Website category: jobs
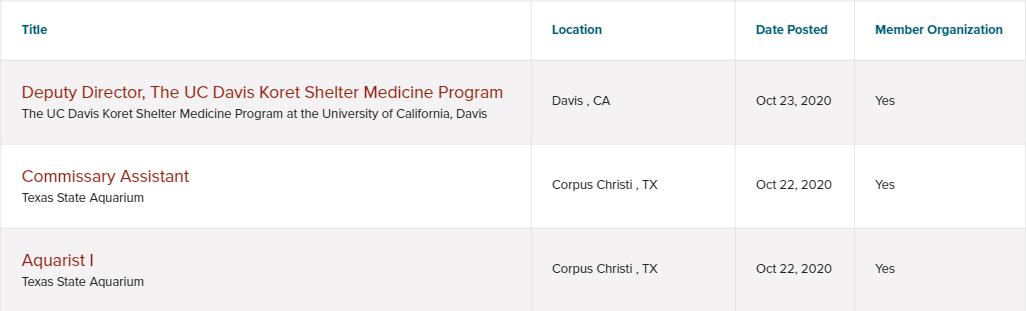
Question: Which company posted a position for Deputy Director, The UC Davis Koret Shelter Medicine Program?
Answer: The UC Davis Koret Shelter Medicine Program at the University of California, Davis

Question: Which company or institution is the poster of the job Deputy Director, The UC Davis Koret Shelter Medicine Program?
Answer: The UC Davis Koret Shelter Medicine Program at the University of California, Davis

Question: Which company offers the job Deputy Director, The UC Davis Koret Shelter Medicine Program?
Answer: The UC Davis Koret Shelter Medicine Program at the University of California, Davis

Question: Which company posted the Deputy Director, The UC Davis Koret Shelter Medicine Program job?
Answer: The UC Davis Koret Shelter Medicine Program at the University of California, Davis

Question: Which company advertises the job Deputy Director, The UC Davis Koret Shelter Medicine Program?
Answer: The UC Davis Koret Shelter Medicine Program at the University of California, Davis

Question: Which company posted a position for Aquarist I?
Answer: Texas State Aquarium

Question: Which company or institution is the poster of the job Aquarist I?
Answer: Texas State Aquarium

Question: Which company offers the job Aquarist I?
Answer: Texas State Aquarium

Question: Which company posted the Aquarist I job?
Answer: Texas State Aquarium

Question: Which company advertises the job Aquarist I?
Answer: Texas State Aquarium

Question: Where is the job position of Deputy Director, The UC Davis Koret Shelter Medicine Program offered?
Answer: Davis , CA

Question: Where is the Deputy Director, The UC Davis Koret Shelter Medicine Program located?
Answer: Davis , CA

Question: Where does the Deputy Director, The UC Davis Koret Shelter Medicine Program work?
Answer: Davis , CA

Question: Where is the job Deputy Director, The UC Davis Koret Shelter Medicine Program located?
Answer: Davis , CA

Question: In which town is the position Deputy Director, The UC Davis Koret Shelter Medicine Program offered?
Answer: Davis , CA

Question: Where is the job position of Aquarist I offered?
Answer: Corpus Christi , TX

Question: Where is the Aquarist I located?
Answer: Corpus Christi , TX

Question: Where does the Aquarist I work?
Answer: Corpus Christi , TX

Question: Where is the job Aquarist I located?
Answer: Corpus Christi , TX

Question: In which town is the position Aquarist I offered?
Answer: Corpus Christi , TX

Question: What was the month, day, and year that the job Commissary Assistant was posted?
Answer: Oct 22, 2020

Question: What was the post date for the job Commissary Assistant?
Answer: Oct 22, 2020

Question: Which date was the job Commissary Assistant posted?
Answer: Oct 22, 2020

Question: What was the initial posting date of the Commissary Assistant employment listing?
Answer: Oct 22, 2020

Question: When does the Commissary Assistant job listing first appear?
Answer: Oct 22, 2020

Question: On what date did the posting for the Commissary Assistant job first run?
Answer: Oct 22, 2020

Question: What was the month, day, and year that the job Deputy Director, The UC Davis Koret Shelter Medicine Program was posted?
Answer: Oct 23, 2020

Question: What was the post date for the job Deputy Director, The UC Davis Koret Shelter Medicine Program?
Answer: Oct 23, 2020

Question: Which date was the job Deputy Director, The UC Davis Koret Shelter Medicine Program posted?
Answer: Oct 23, 2020

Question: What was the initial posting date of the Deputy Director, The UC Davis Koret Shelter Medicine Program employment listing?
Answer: Oct 23, 2020

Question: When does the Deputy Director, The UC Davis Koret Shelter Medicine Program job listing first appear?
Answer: Oct 23, 2020

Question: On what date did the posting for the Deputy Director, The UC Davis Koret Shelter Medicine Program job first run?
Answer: Oct 23, 2020

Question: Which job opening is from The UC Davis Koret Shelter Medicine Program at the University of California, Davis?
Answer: Deputy Director, The UC Davis Koret Shelter Medicine Program

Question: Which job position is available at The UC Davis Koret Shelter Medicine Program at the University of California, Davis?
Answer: Deputy Director, The UC Davis Koret Shelter Medicine Program

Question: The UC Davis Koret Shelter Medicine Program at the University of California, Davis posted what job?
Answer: Deputy Director, The UC Davis Koret Shelter Medicine Program

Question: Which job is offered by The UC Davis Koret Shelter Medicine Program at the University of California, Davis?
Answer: Deputy Director, The UC Davis Koret Shelter Medicine Program

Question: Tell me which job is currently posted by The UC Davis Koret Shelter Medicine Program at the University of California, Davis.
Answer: Deputy Director, The UC Davis Koret Shelter Medicine Program

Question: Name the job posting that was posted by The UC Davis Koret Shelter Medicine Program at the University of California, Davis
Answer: Deputy Director, The UC Davis Koret Shelter Medicine Program

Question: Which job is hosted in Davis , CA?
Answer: Deputy Director, The UC Davis Koret Shelter Medicine Program

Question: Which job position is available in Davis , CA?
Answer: Deputy Director, The UC Davis Koret Shelter Medicine Program

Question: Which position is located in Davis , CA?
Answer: Deputy Director, The UC Davis Koret Shelter Medicine Program

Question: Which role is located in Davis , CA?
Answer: Deputy Director, The UC Davis Koret Shelter Medicine Program

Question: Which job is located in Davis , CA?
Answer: Deputy Director, The UC Davis Koret Shelter Medicine Program

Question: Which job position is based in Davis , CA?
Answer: Deputy Director, The UC Davis Koret Shelter Medicine Program